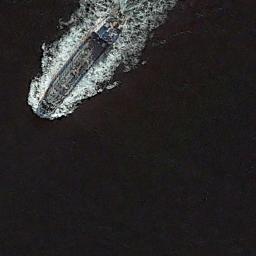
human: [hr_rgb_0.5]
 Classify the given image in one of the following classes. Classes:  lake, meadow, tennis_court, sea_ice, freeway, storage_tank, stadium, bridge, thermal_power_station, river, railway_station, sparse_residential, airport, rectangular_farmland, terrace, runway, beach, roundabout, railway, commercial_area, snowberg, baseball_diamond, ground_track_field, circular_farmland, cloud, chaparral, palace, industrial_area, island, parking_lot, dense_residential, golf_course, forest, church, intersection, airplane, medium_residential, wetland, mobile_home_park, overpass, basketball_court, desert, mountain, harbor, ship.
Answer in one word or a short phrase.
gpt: ship